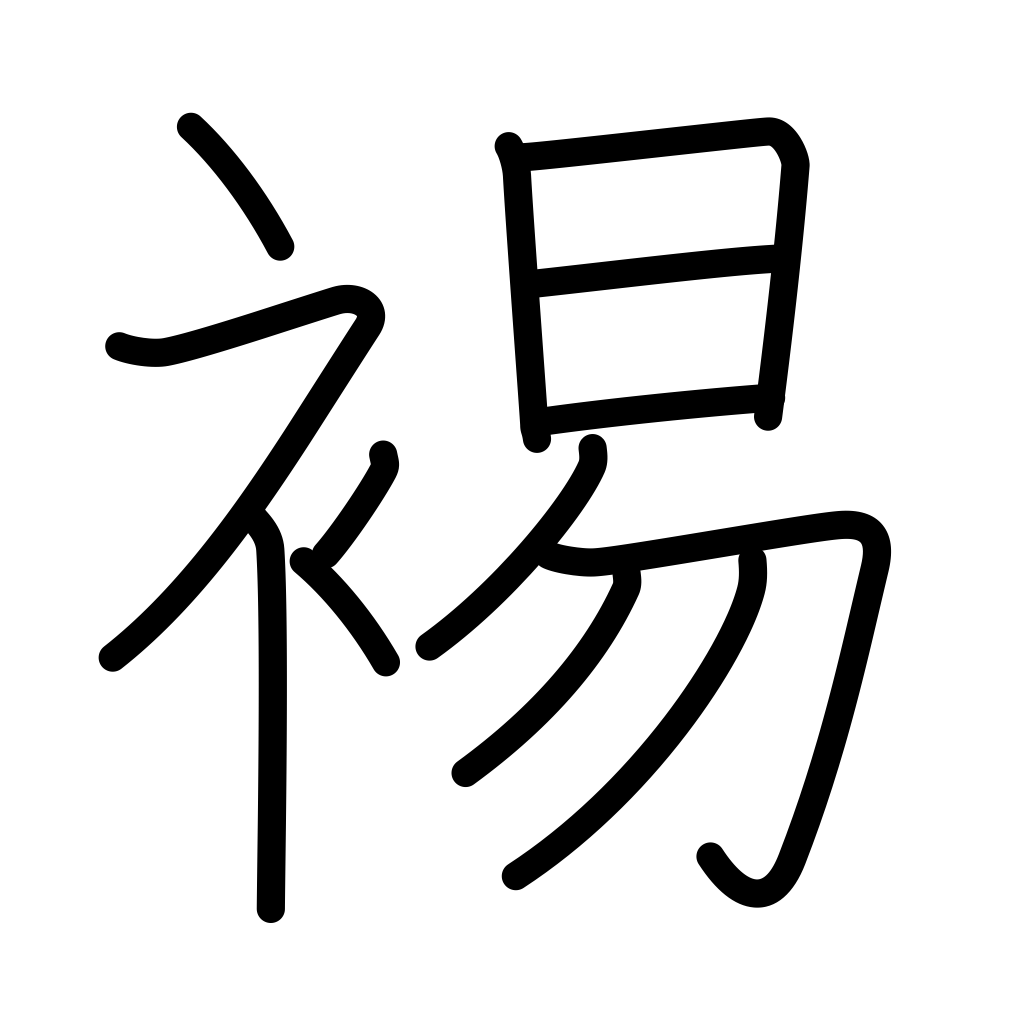
Meaning: to bare the shoulder